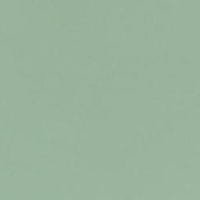
EUNIS habitat code: 14
Species observed at this site:
Pyrrhocorax graculus